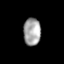
Tissue: prostate
Cell type: T cells
Senescence score: 0.3472
Nuclear area (px): 473
Mean DAPI intensity: 161.719